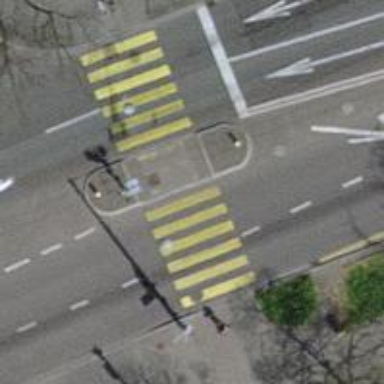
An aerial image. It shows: Crossing with traffic signals and pedestrian island.